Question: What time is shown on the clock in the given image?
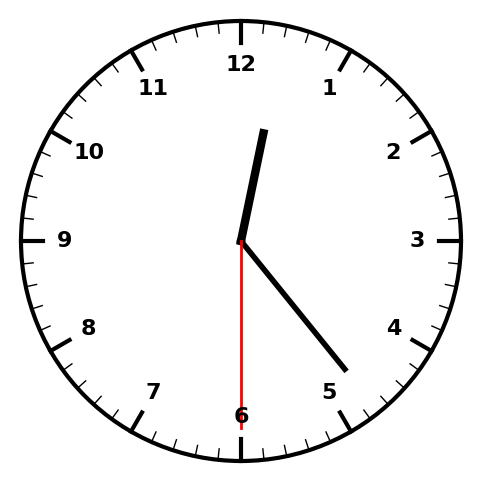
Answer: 12:23:30